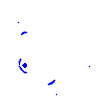
Particle: kaon